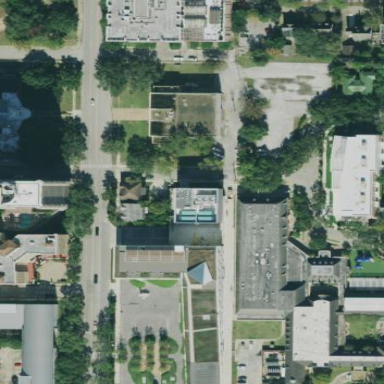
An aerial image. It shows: Civic building.